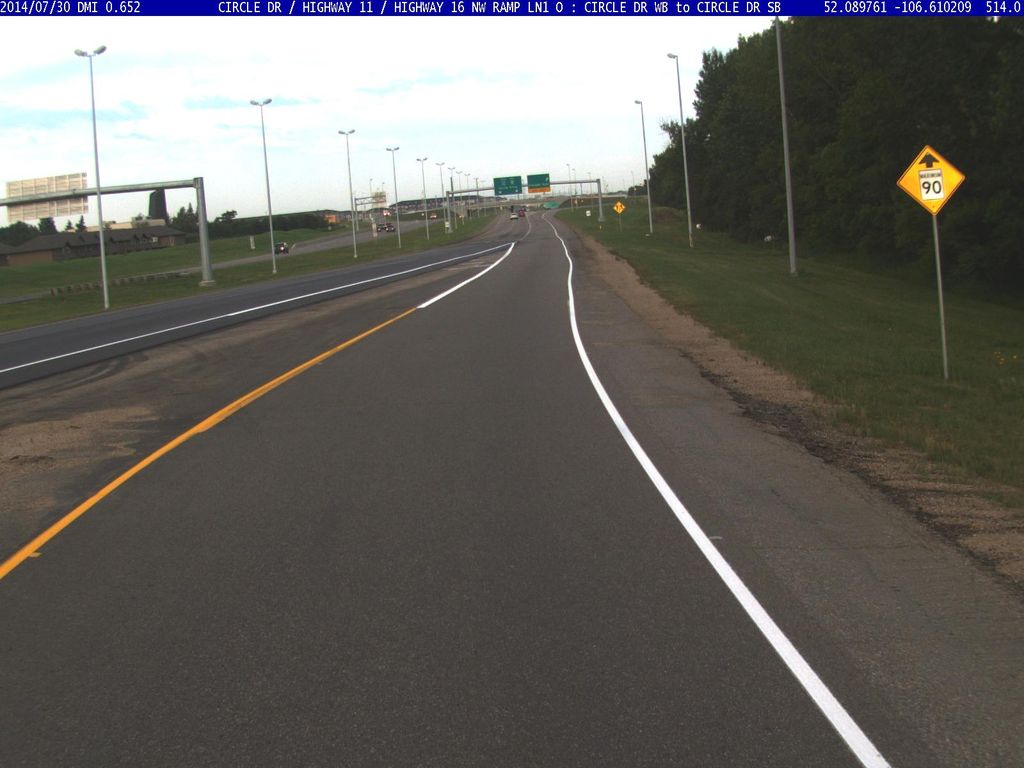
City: saskatoon